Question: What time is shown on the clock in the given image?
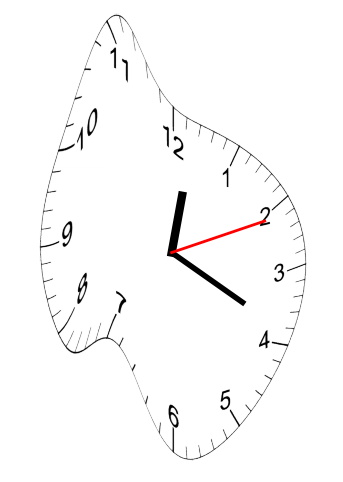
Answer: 12:19:11